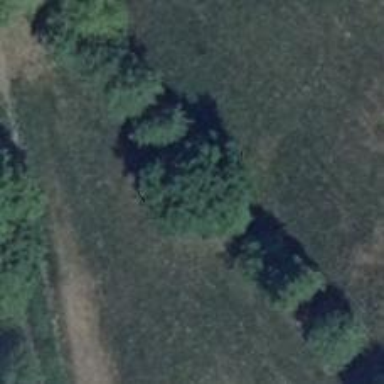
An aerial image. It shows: Row of deciduous broadleaved trees.